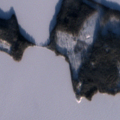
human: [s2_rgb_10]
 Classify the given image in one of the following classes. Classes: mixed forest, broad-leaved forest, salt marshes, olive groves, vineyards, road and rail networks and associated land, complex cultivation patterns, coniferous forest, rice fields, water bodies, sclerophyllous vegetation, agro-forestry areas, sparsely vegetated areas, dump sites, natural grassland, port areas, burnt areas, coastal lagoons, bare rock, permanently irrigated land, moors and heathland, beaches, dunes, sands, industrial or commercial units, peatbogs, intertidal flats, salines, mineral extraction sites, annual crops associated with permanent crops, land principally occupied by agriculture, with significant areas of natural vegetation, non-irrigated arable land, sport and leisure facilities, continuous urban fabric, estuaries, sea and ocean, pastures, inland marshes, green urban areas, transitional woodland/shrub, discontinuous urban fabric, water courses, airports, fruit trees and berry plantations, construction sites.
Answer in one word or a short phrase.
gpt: coniferous forest, transitional woodland/shrub, water bodies